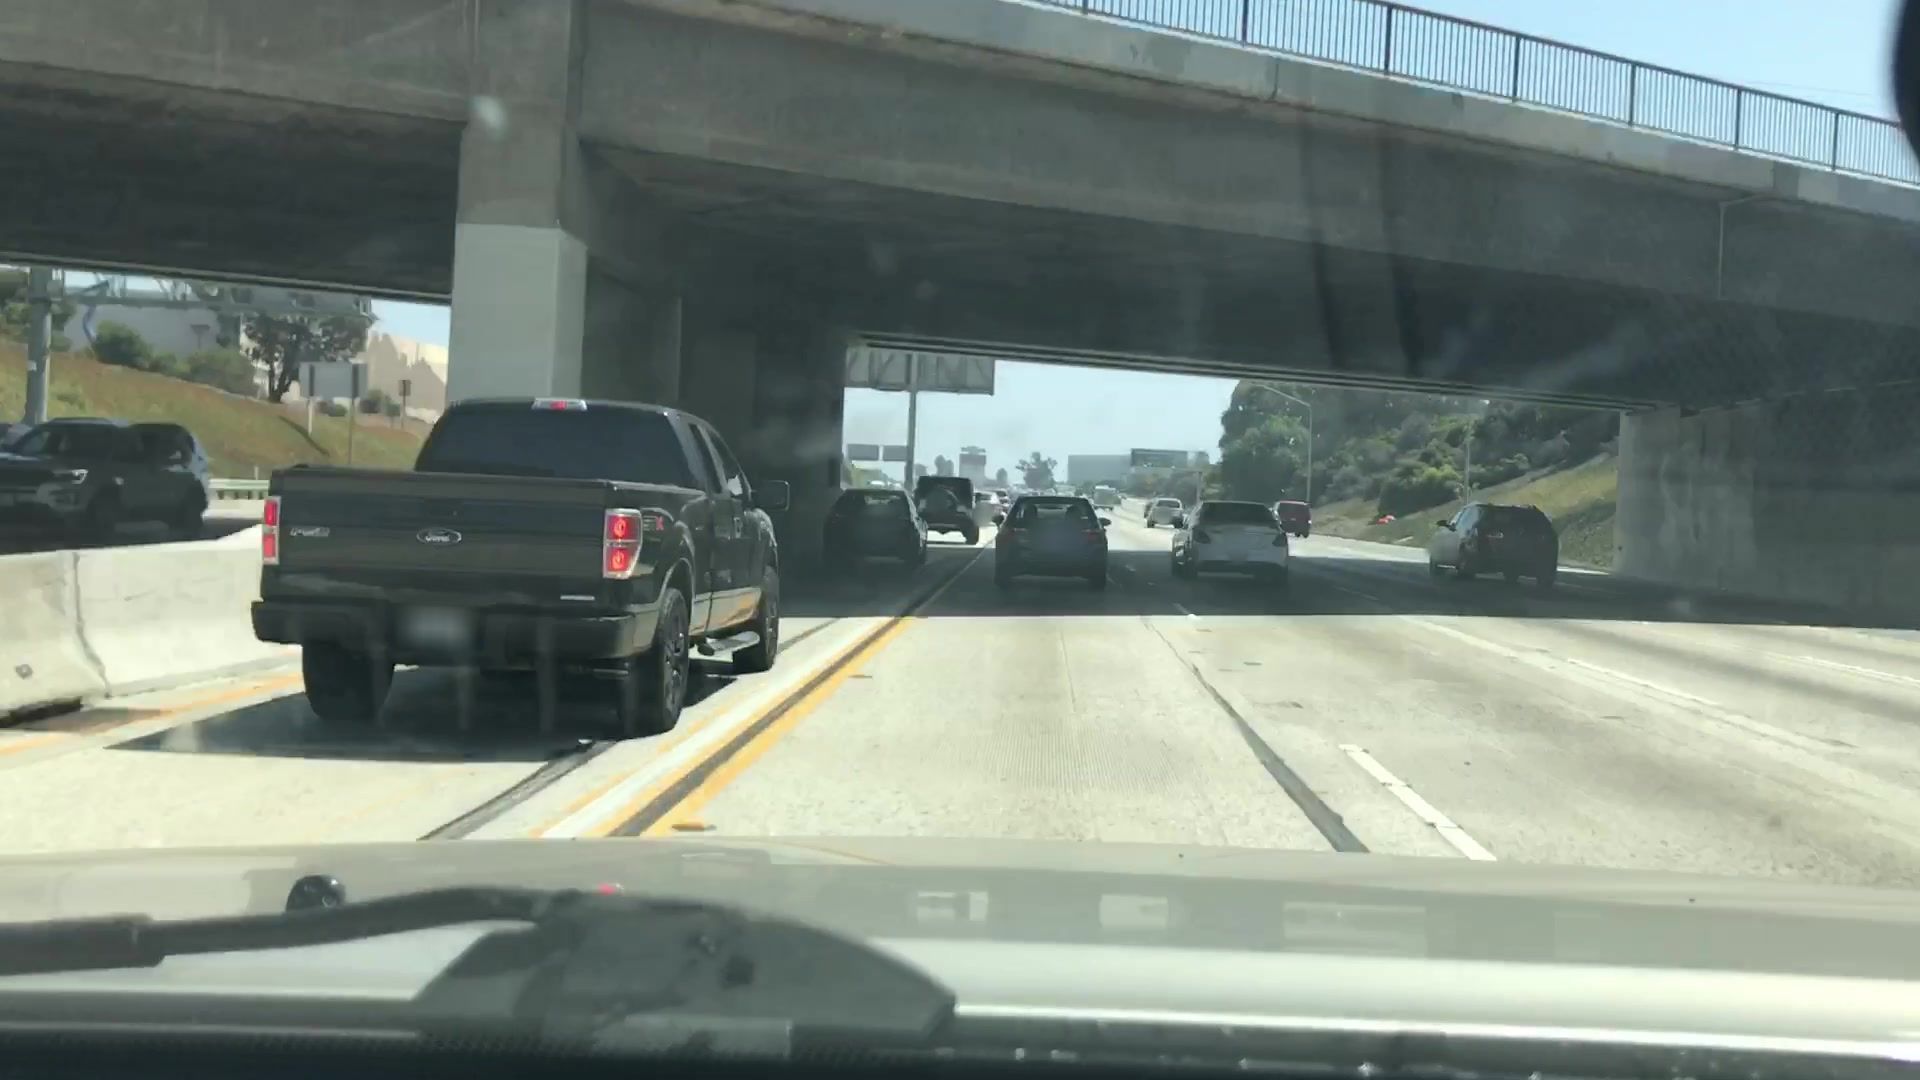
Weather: clear
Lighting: day
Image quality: slightly poor
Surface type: driving surface
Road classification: motorway
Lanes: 6, 7
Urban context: urban centre
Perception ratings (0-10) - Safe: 1.77, Lively: 3.55, Beautiful: 1.21, Boring: 4.9, Depressing: 1.94, Wealthy: 1.5